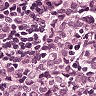
Metastatic tissue present: yes